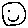
Label: smiley face